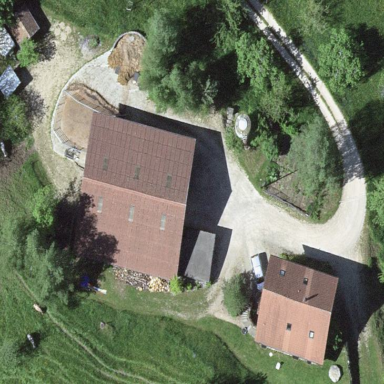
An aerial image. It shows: Farmyard area.